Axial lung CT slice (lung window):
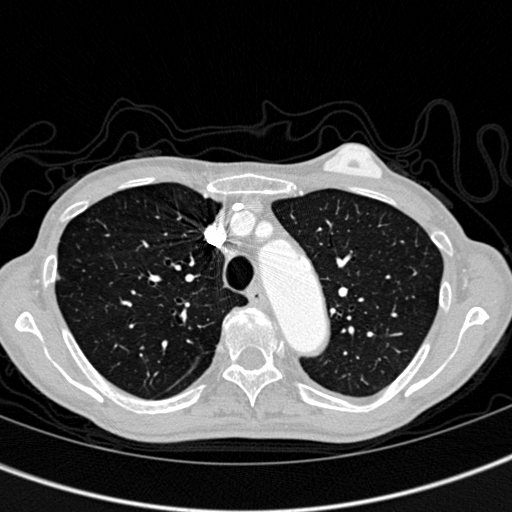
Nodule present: no